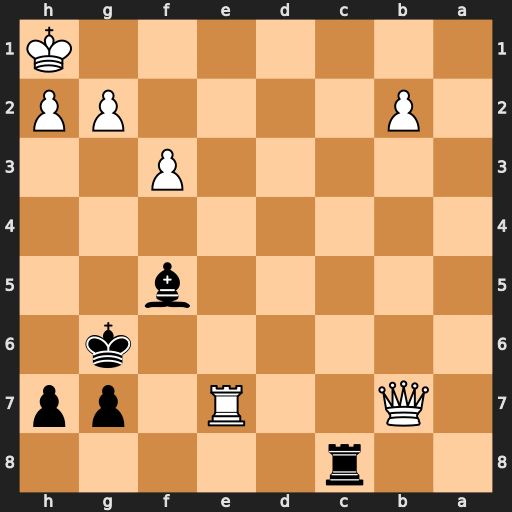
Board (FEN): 2r5/1Q2R1pp/6k1/5b2/8/5P2/1P4PP/7K
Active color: b
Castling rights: -
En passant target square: -
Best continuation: Rc1+ Re1 Rxe1#